已知曲线
$E: ax^2 + y^2 = 2\ (m,a \in \mathbf{R})$。
\vspace{5pt}
(1) 当 $a = -1$ 时，若曲线 $E$ 交 $y$ 轴于 $A$、$B$ 两点，$M$ 为曲线 $E$ 上异于 $A$、$B$ 的点，求直线 $MA$、$MB$ 的斜率之积；
\vspace{5pt}
(2) 若直线 $l: y = mx + 1$ 与曲线 $E$ 交于 $C$、$D$ 两点，
\vspace{5pt}
① 当 $a = 2$ 时，求 $\triangle COD$ 面积的最大值；
\vspace{5pt}
② 当实数 $a$ 为何值时，对任意 $m \in \mathbf{R}$，都有 $\overrightarrow{OC} \cdot \overrightarrow{OD}$ 为定值 $T$？并求出 $T$ 的值。
\vspace{10pt}
【解答】

\noindent \textbf{【答案】}
\noindent (1) 1
\noindent (2) ① $\frac{\sqrt{2}}{2}$； ② $a=\frac{1}{3}$，$T=-2$

\vspace{1em}

\noindent \textbf{【知识点】} 椭圆中三角形（四边形）的面积、椭圆中的定值问题、双曲线中的定值问题

\noindent \textbf{【分析】}
\noindent (1) 首先得到 $A$，$B$ 两点坐标，设 $M(x_0, y_0) (x_0 \neq 0)$，则 $y_0^2 - x_0^2 = 2$，再利用斜率公式计算可得；

\noindent (2) ① 联立直线与椭圆方程，韦达定理求弦长，点到直线距离求高，进而求出三角形面积表达式，利用基本不等式求解最值即可；

\noindent \quad ② 联立方程，韦达定理结合数量积的坐标运算得 $\overrightarrow{OC} \cdot \overrightarrow{OD} = \frac{a-1-2m^2}{a+m^2}$，利用系数成比例求出参数 $a$ 和定值 $T$ 即可。

\vspace{1em}

\noindent \textbf{【详解】}
\noindent (1) 当 $a=-1$ 时，曲线 $E: \frac{y^2}{2} - \frac{x^2}{2} = 1$，则 $A(0, \sqrt{2})$，$B(0, -\sqrt{2})$，

设 $M(x_0, y_0) (x_0 \neq 0)$，则 $\frac{y_0^2}{2} - \frac{x_0^2}{2} = 1$，即 $y_0^2 - x_0^2 = 2$，

所以 $k_{MA} \cdot k_{MB} = \frac{y_0 - \sqrt{2}}{x_0} \cdot \frac{y_0 + \sqrt{2}}{x_0} = \frac{y_0^2 - 2}{x_0^2} = 1$.

\vspace{1em}

\noindent (2) ① 当 $a=2$ 时，曲线 $C: x^2 + \frac{y^2}{2} = 1$，设 $C(x_1, y_1), D(x_2, y_2)$，

则由 $\begin{cases} 2x^2 + y^2 = 2 \\ y = mx + 1 \end{cases}$ 可得 $(2+m^2)x^2 + 2mx - 1 = 0$，

此时 $\Delta = 4m^2 + 4 \times (2+m^2) = 8(1+m^2) > 0$ 恒成立，

则 $x_1 + x_2 = \frac{-2m}{2+m^2}, x_1 x_2 = \frac{-1}{2+m^2}$，

$|CD| = \sqrt{1+m^2} |x_1 - x_2| = \sqrt{1+m^2} \sqrt{(x_1+x_2)^2 - 4x_1 x_2}$

$= \sqrt{1+m^2} \sqrt{\left(\frac{-2m}{2+m^2}\right)^2 + \frac{4}{2+m^2}} = \frac{2\sqrt{2}(1+m^2)}{2+m^2}$，

又 $O(0,0)$ 到 $CD$ 的距离为 $\frac{|1|}{\sqrt{1+m^2}} = \frac{1}{\sqrt{1+m^2}}$，

故 $\triangle COD$ 的面积 $S = \frac{1}{2} \times \frac{1}{\sqrt{1+m^2}} \times \frac{2\sqrt{2}(1+m^2)}{2+m^2} = \frac{\sqrt{2}\sqrt{1+m^2}}{m^2+2}$

$= \frac{\sqrt{2}}{\sqrt{m^2+1} + \frac{1}{\sqrt{m^2+1}}} \le \frac{\sqrt{2}}{2\sqrt{\sqrt{m^2+1} \times \frac{1}{\sqrt{m^2+1}}}} = \frac{\sqrt{2}}{2}$，

当且仅当 $\sqrt{m^2+1} = \frac{1}{\sqrt{m^2+1}}$，即 $m=0$ 时，等号成立，

所以 $\triangle COD$ 面积的最大值为 $\frac{\sqrt{2}}{2}$；

\vspace{1em}

\noindent ② 设 $C(x_3, y_3), D(x_4, y_4)$，则由 $\begin{cases} ax^2 + y^2 = 2 \\ y = mx + 1 \end{cases}$ 可得 $(a+m^2)x^2 + 2mx - 1 = 0$，

此时 $\Delta = 4m^2 + 4 \times (a+m^2) = 8m^2 + 4a > 0$，则 $x_3 + x_4 = \frac{-2m}{a+m^2}, x_3 x_4 = \frac{-1}{a+m^2}$，

$\overrightarrow{OC} \cdot \overrightarrow{OD} = (x_3, y_3) \cdot (x_4, y_4) = x_3 x_4 + y_3 y_4 = x_3 x_4 + (mx_3+1)(mx_4+1) = (1+m^2)x_3 x_4 + m(x_3+x_4) + 1$

$= -\frac{1+m^2}{a+m^2} - \frac{2m^2}{a+m^2} + 1 = \frac{a-1-2m^2}{a+m^2}$，

要使 $\overrightarrow{OC} \cdot \overrightarrow{OD}$ 为定值，则需 $\frac{a-1}{a} = \frac{-2}{1}$，即 $a=\frac{1}{3}$，此时 $T=-2$，

当 $a=\frac{1}{3}$ 时，$\frac{1}{3} + m^2 \neq 0$，满足 $\Delta = 8m^2 + \frac{4}{3} > 0$，符合题意，

所以当 $a=\frac{1}{3}$ 时，$\overrightarrow{OC} \cdot \overrightarrow{OD} = -2$，$T=-2$.

\noindent \textbf{【点睛】} 方法点睛：利用韦达定理法解决直线与圆锥曲线相交问题的基本步骤如下：

\noindent (1) 设直线方程，设交点坐标为 $(x_1, y_1)$、$(x_2, y_2)$；

\noindent (2) 联立直线与圆锥曲线的方程，得到关于 $x$（或 $y$）的一元二次方程，必要时计算 $\Delta$；

\noindent (3) 列出韦达定理；

\noindent (4) 将所求问题或题中的关系转化为 $x_1+x_2$、$x_1 x_2$ 的形式；

\noindent (5) 代入韦达定理求解.

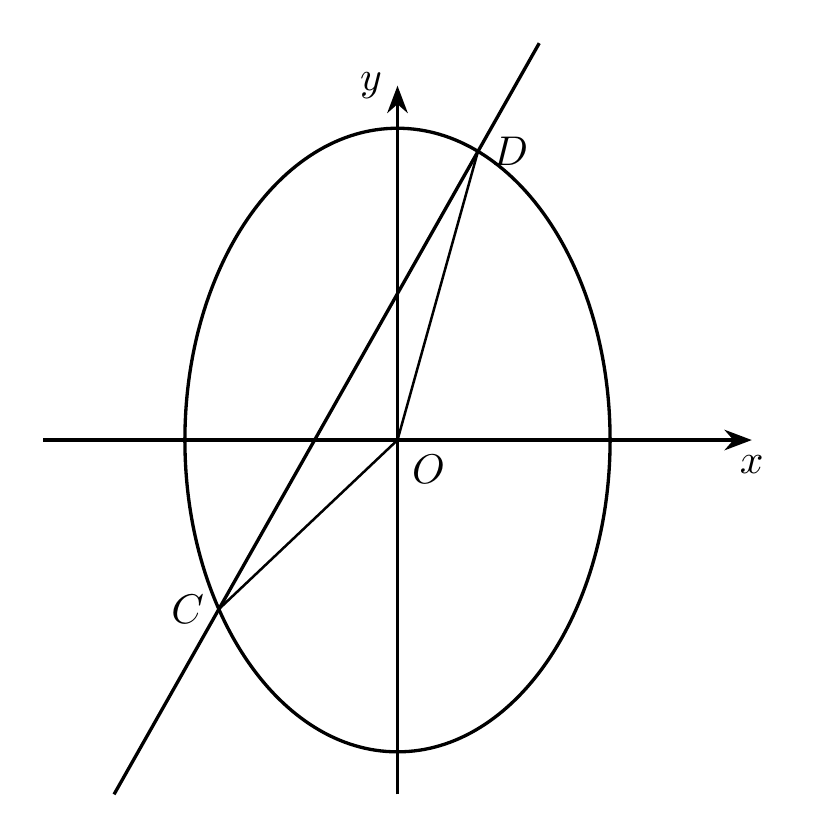